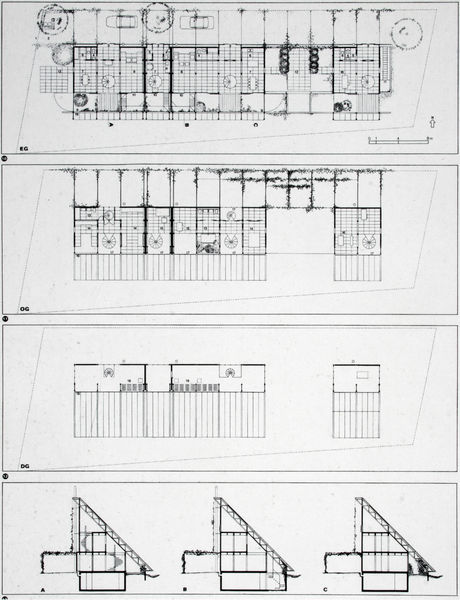
Titel: Grundrisse und Schnitte
Künstler: Thomas Herzog
Standort: München
Institution: Wohnanlage Richter
Schlagwörter: weiß, grau, schwarz